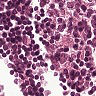
Metastatic tissue present: no